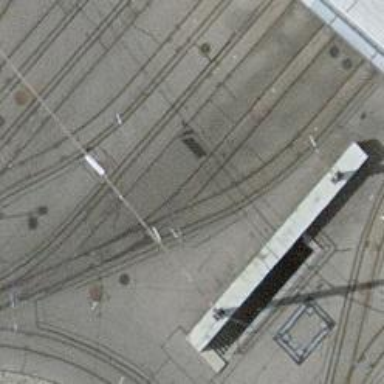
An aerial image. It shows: Tram railway with one track running through service yard. The railway is electrified with contact lines.